Aerial crown-view tile of a tropical tree (Barro Colorado Island, Panama), acquired 20250317:
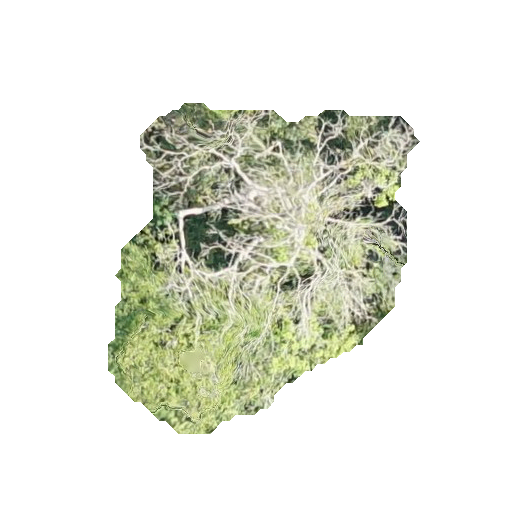
Species: Astronium graveolens
GBIF accepted scientific name: Astronium graveolens
Crown area: 109.726 m²